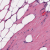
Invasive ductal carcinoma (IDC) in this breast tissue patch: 0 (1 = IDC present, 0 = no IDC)